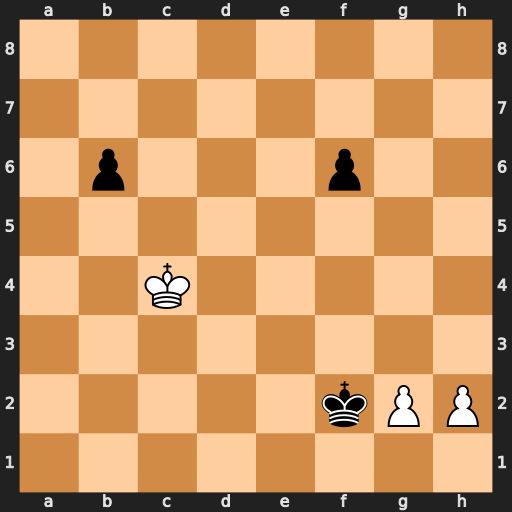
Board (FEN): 8/8/1p3p2/8/2K5/8/5kPP/8
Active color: w
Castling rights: -
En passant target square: -
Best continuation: h4 Kxg2 h5 f5 h6 f4 h7 f3 h8=Q